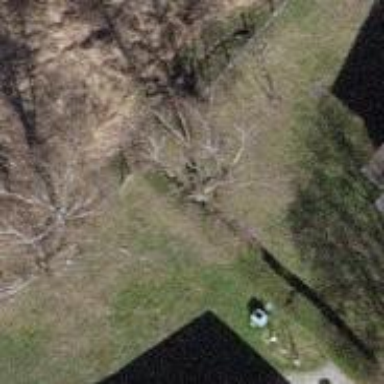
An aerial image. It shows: Fence.